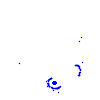
Particle: electron